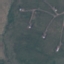
Label: HerbaceousVegetation